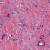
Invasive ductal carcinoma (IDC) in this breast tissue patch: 1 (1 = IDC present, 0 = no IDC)